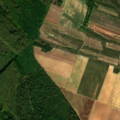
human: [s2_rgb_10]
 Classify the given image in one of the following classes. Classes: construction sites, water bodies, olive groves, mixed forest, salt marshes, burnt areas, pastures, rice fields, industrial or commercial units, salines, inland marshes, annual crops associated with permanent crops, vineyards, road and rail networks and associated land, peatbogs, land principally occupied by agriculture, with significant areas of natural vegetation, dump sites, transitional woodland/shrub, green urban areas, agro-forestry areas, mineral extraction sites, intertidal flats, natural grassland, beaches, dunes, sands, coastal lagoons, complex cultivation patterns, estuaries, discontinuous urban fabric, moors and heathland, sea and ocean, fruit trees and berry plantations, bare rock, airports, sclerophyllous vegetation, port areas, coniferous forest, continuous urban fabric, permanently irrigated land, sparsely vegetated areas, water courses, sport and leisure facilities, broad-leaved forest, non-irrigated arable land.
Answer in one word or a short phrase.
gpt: non-irrigated arable land, pastures, broad-leaved forest, transitional woodland/shrub